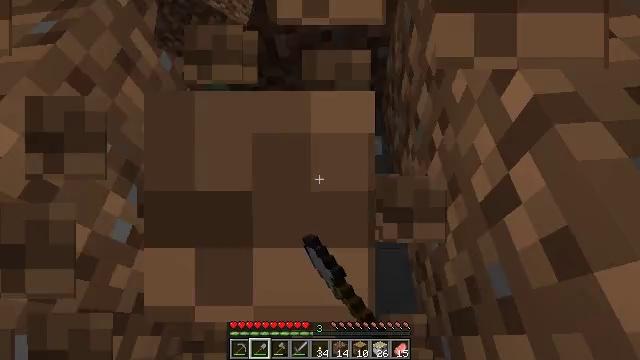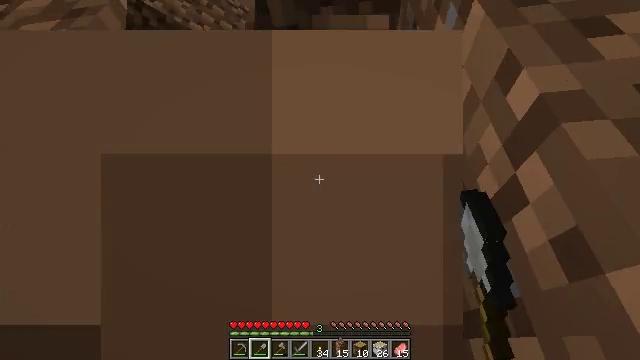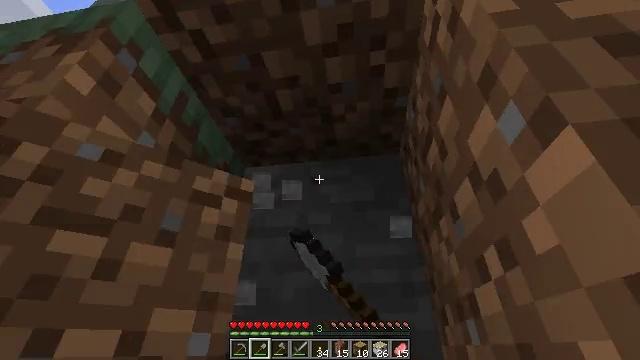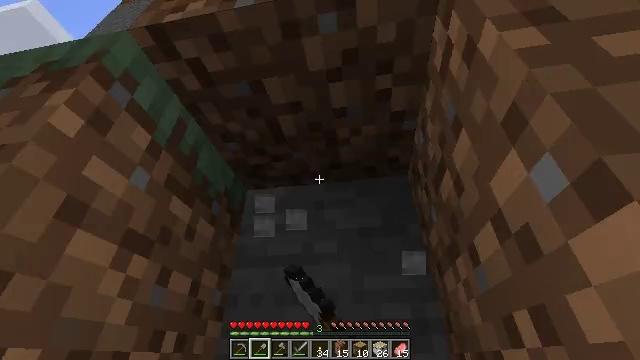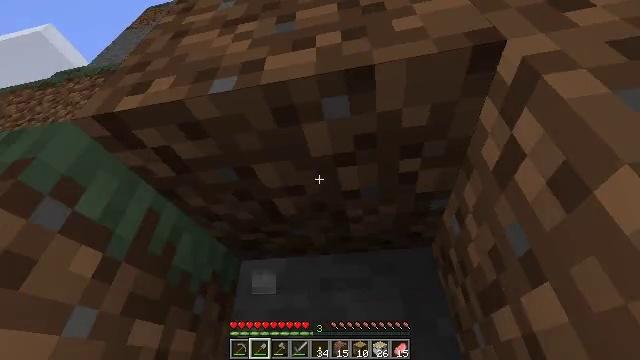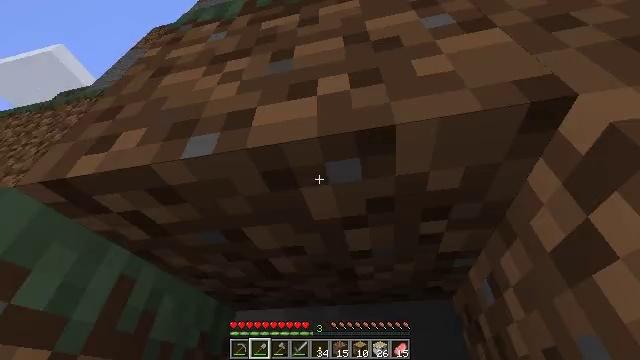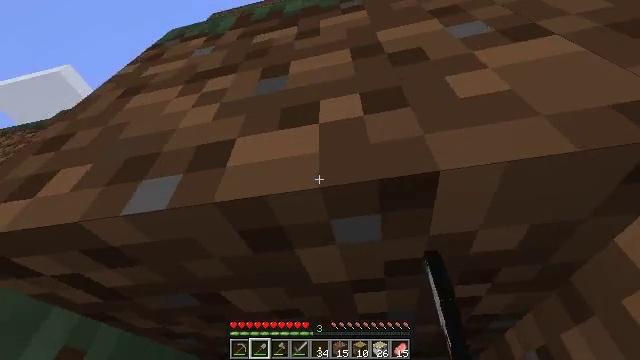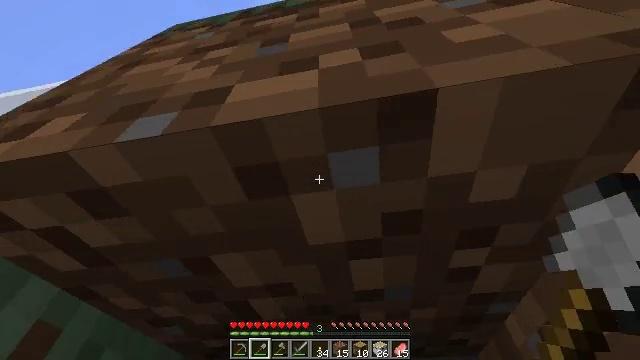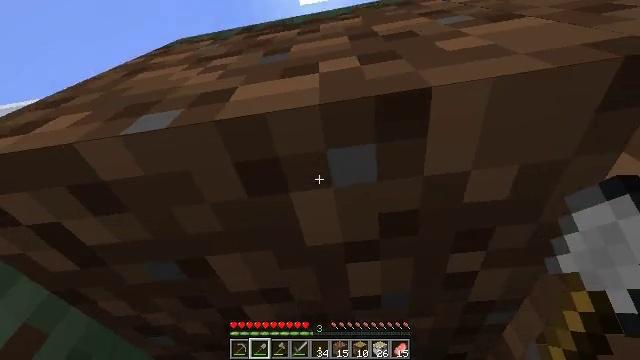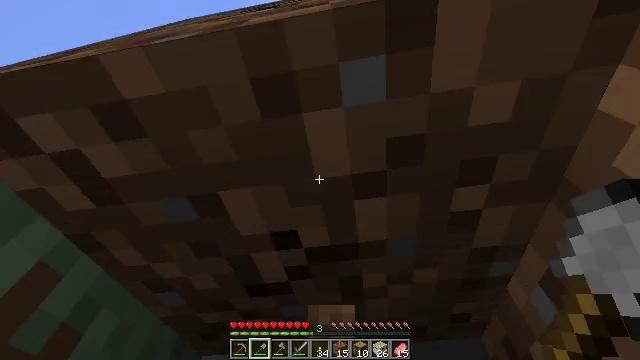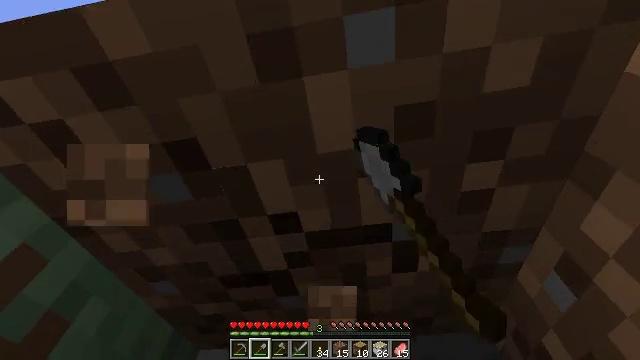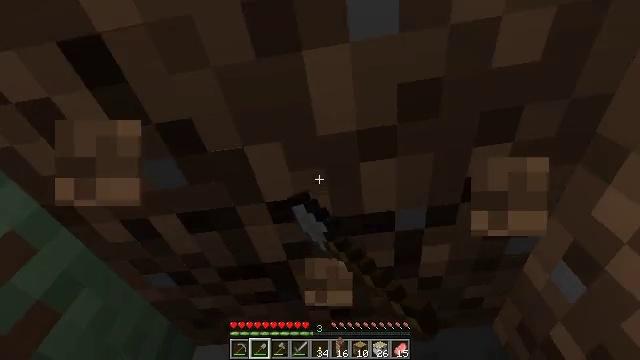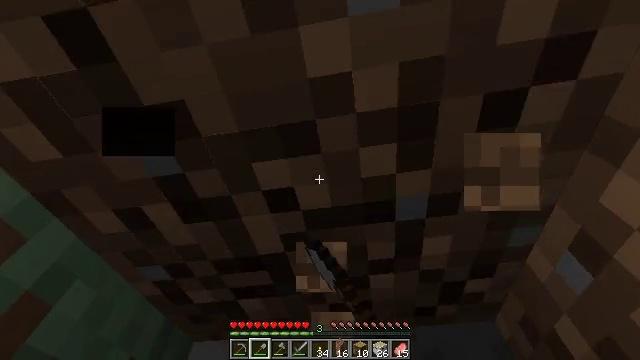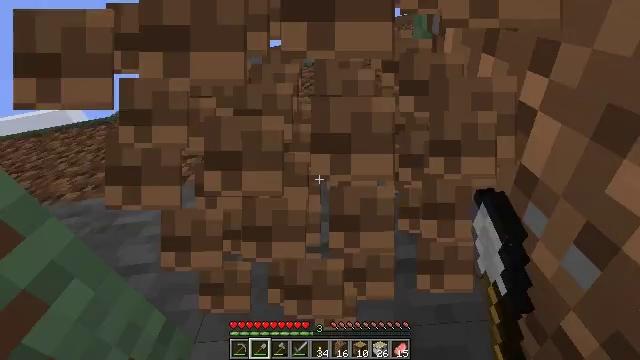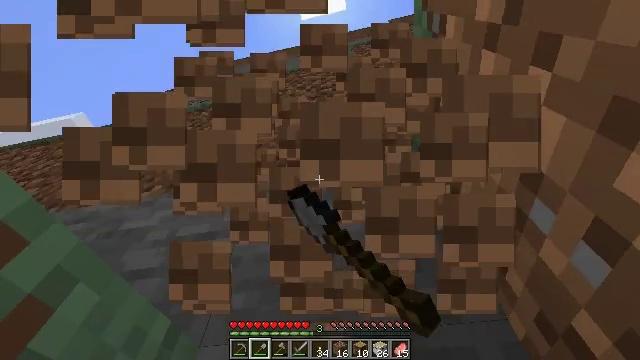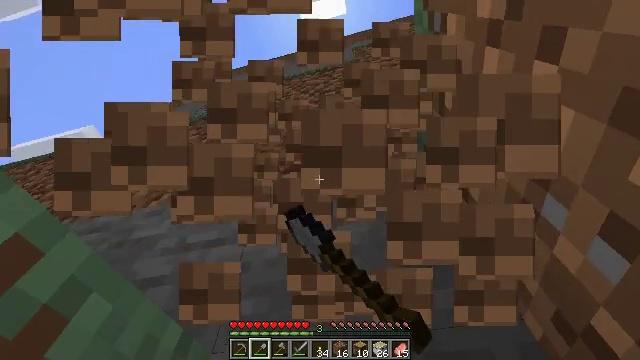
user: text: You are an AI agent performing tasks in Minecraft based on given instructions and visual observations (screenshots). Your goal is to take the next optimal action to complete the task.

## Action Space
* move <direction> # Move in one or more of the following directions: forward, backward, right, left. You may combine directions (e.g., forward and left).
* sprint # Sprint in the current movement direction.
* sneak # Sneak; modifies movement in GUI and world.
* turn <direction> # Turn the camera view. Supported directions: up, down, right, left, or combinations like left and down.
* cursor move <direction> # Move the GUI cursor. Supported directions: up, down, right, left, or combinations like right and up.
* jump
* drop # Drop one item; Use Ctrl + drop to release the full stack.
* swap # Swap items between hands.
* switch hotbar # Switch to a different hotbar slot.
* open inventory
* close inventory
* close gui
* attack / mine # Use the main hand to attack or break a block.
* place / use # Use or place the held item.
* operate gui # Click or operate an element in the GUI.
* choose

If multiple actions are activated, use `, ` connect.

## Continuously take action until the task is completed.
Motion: motion action
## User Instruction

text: Gather grass block for landscaping.
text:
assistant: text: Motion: turn left, attack / mine
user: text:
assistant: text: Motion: turn left and up, jump
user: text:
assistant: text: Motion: move forward, turn left and up, jump
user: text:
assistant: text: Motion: move forward, turn left and up, jump
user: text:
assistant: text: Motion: move forward, turn up, jump
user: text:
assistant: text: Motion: move forward, turn up, jump
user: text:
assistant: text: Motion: move forward, turn right and up, jump
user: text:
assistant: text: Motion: move forward, turn right and up
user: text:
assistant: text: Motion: turn up, attack / mine
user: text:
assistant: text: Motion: attack / mine
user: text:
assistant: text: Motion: attack / mine
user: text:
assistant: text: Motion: attack / mine
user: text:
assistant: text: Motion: attack / mine
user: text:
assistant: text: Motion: turn left, attack / mine
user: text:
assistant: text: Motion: turn left, attack / mine
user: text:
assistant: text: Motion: turn left, attack / mine
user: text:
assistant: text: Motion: turn left, attack / mine
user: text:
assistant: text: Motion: turn left and down, attack / mine
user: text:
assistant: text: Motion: turn left and down, attack / mine
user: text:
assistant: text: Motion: turn left and down, attack / mine
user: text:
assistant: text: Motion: turn left and down, attack / mine
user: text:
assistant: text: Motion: turn left and down, attack / mine
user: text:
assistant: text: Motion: turn left and down, attack / mine
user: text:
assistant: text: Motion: turn left and down, attack / mine
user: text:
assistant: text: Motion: attack / mine
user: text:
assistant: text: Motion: attack / mine
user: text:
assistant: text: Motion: attack / mine
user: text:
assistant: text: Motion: attack / mine
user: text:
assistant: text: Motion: move forward, attack / mine
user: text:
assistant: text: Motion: move forward, attack / mine, jump